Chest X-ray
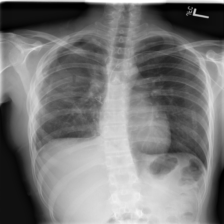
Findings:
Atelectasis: positive
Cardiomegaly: negative
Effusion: negative
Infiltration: negative
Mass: negative
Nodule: negative
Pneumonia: negative
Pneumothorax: positive
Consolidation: negative
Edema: negative
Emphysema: negative
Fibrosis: negative
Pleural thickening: positive
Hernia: negative